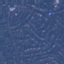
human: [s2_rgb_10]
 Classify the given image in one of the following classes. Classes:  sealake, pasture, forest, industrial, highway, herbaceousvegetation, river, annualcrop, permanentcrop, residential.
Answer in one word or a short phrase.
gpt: Residential